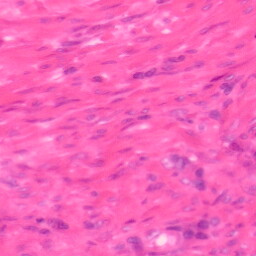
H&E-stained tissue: Colon